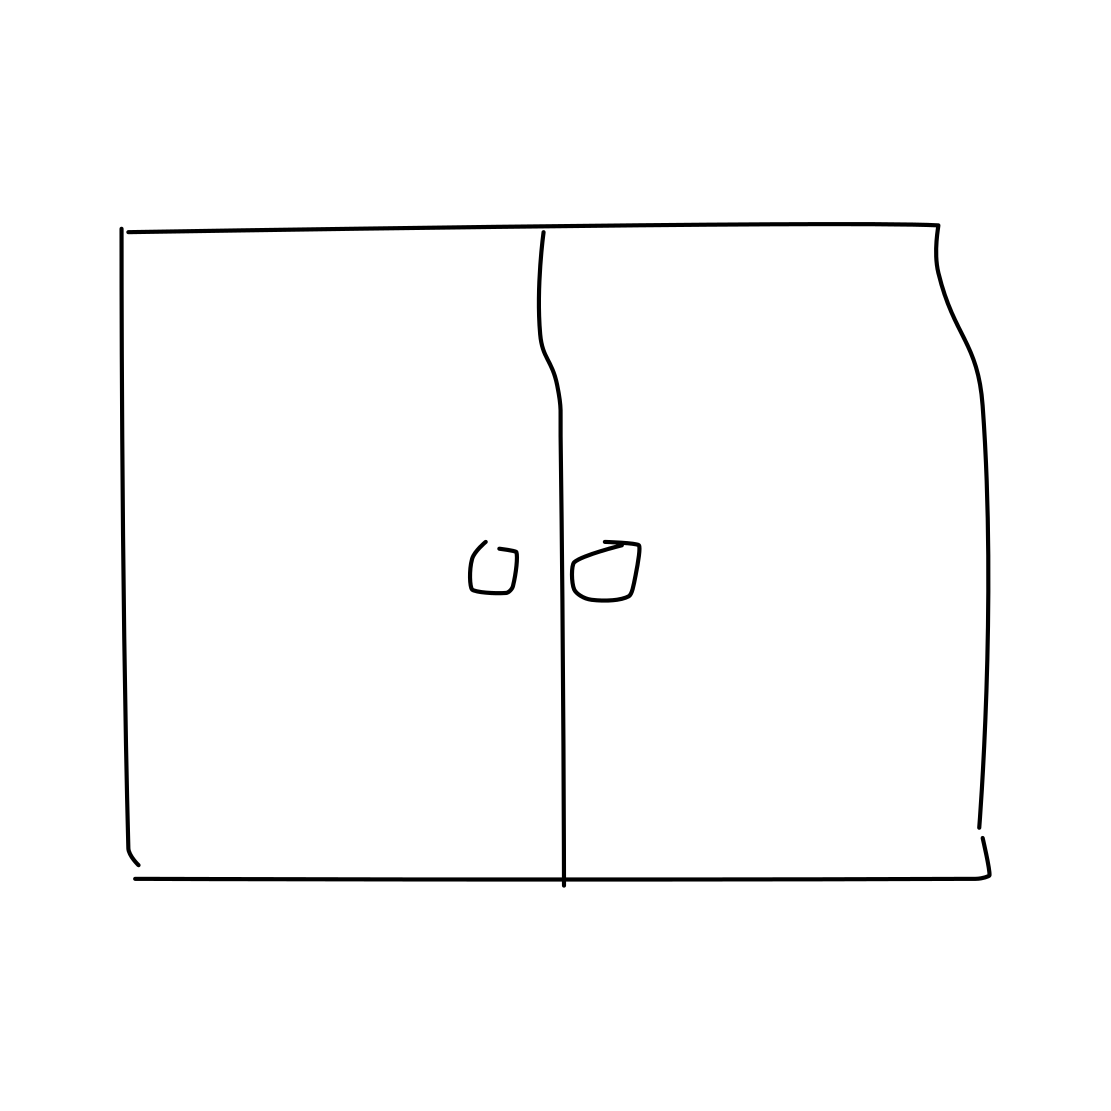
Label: cabinet